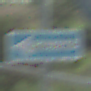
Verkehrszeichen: EinbahnstrasseLinksweisend
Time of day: MorningAfternoon
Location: Outdoor (Special)
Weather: Clear
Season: NotSpecified
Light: Natural